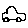
Label: car